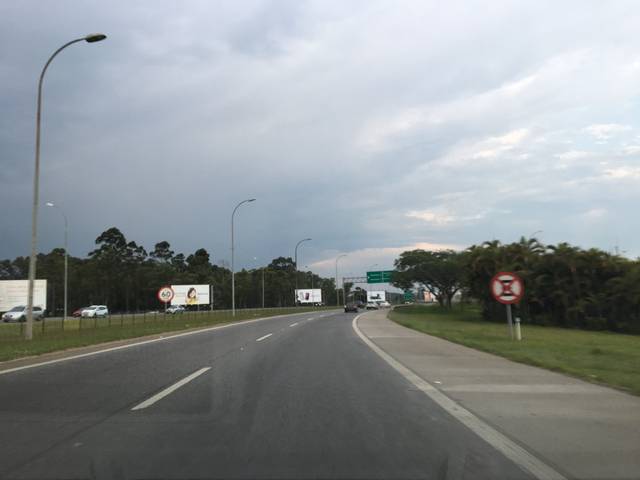
Region: Brazil
Coordinates: -23.425, -46.491